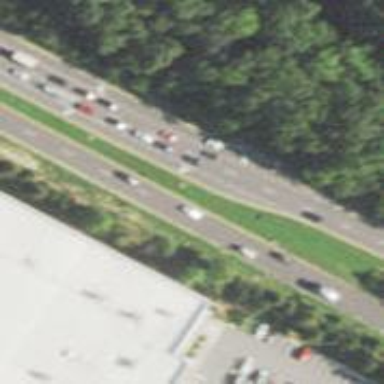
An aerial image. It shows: Trunk link highway.